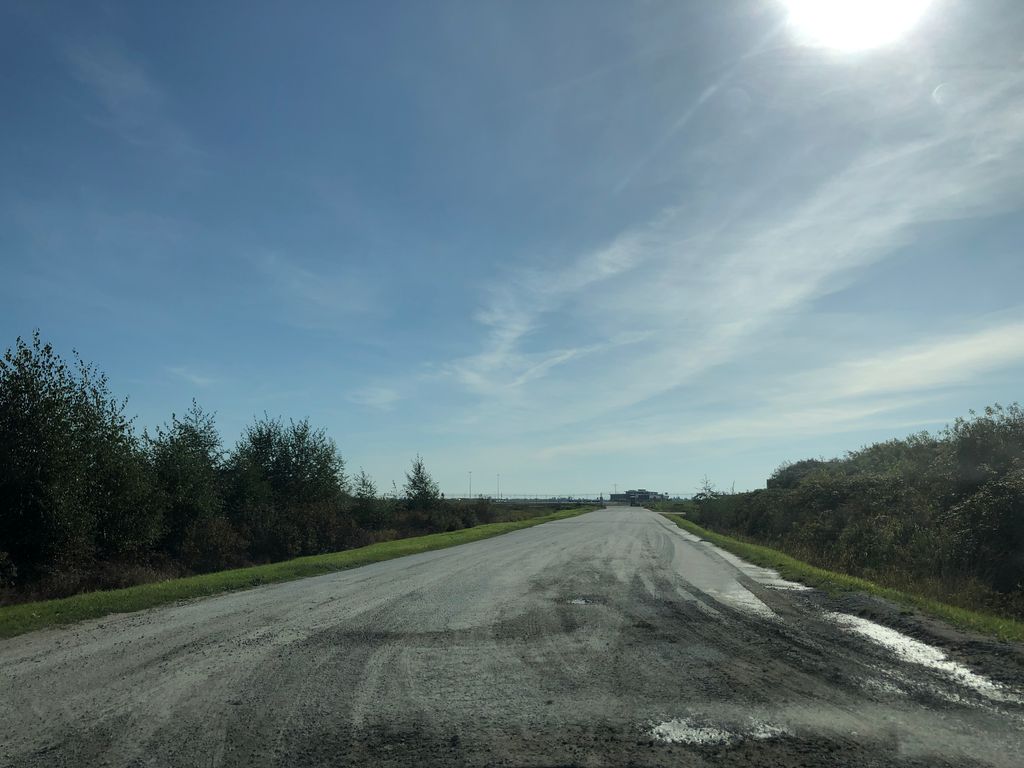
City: vancouver